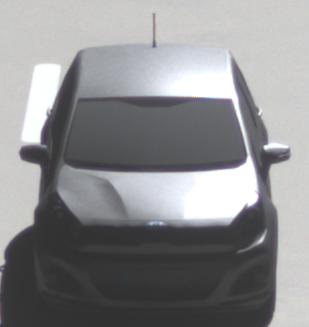
Make: KIA
Model: Rio 1.2
Detailed model: Rio (UB)
Model produced from: 2011/09
Model produced until: 2015/01
Doors: 3
Color: gray
Road condition: wet road
Daytime: morning or afternoon
Contrast: high contrast